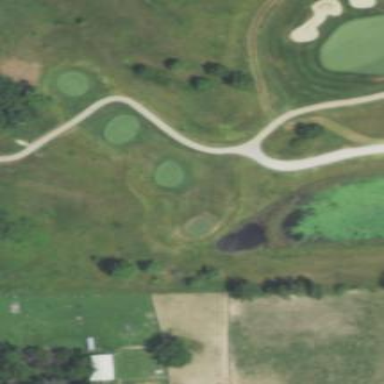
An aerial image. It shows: Rough grassy area used for golf.